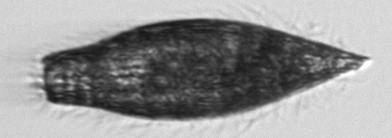
Label: Tiarina_fusus